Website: apple
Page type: payment
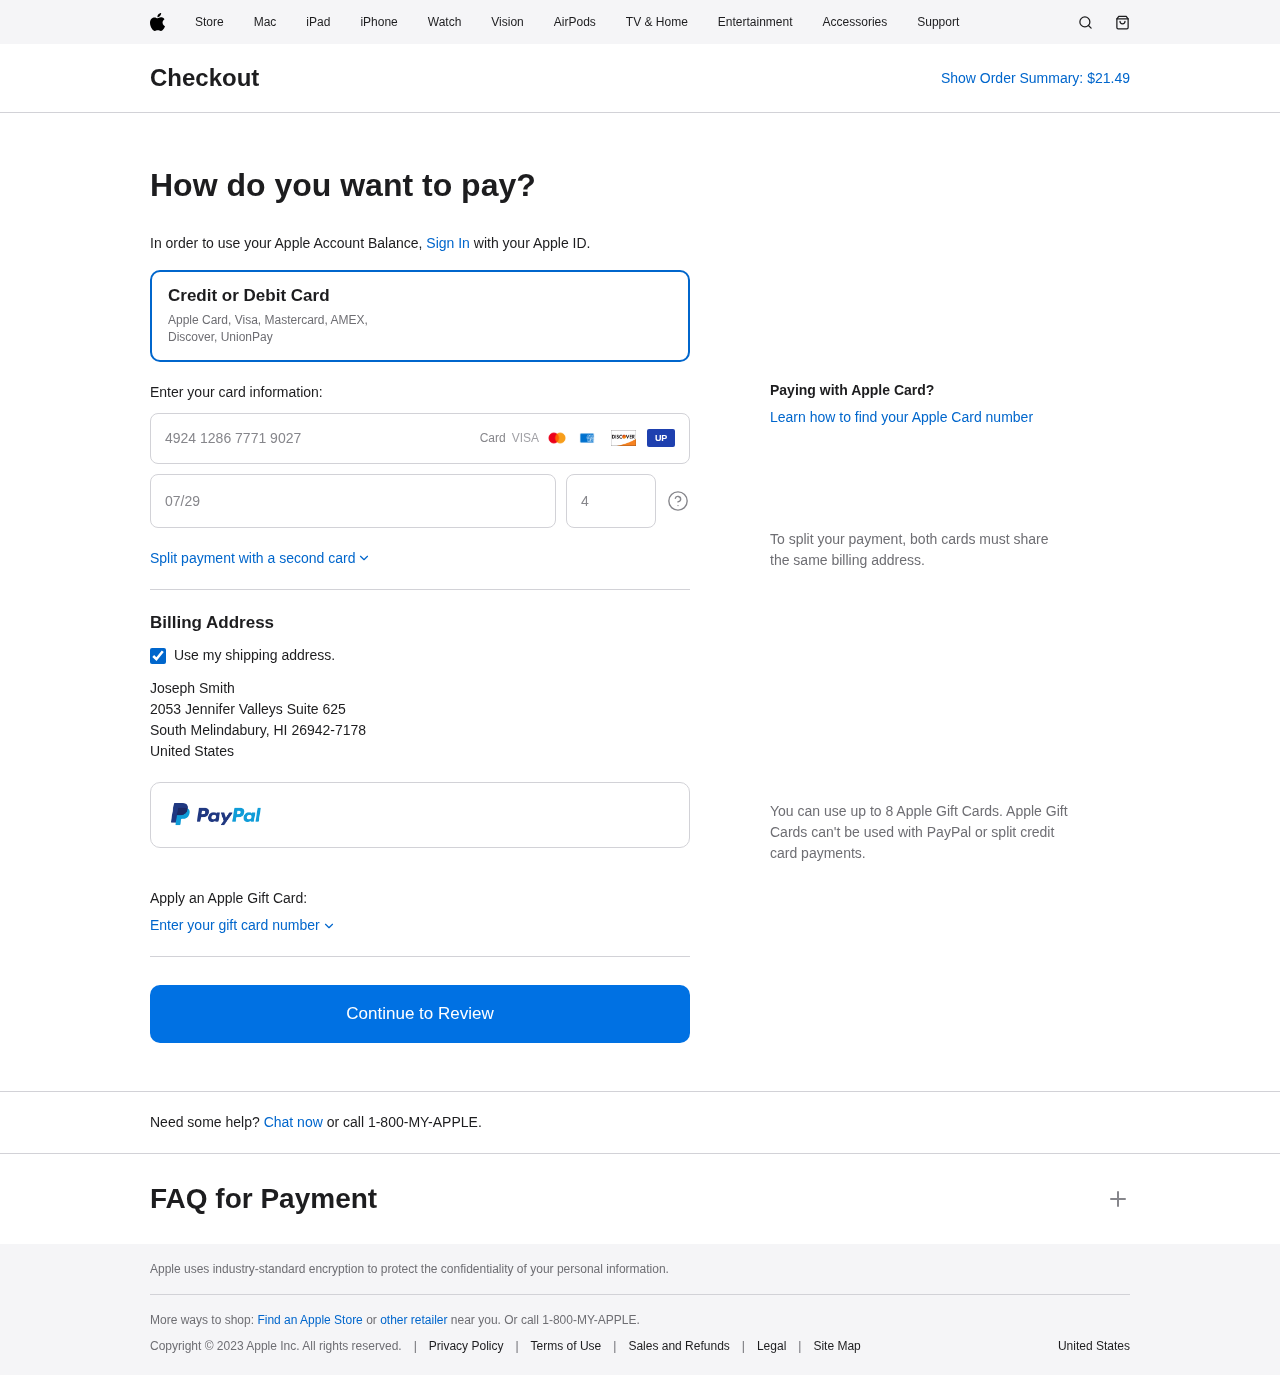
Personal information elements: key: PII_CARD_CVV
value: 497
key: PII_CARD_EXPIRY
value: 07/29
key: PII_CARD_NUMBER
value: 4924 1286 7771 9027
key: PII_COUNTRY
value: United States
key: PII_FULLNAME
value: Joseph Smith
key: PII_STREET
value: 2053 Jennifer Valleys Suite 625
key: PII_CITY_STATE_ZIP
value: South Melindabury, HI 26942-7178
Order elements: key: ORDER_TOTAL
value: $21.49